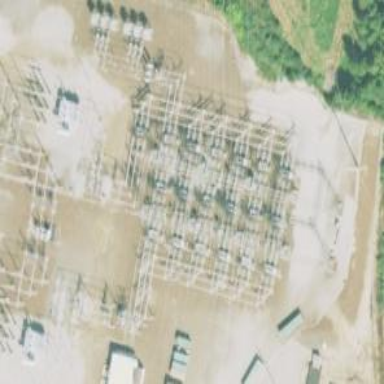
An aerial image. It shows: Switch for power supply.